Question: Consider the following simple WPF form, we will try to animate border1's Height:

This is the XAML for border1:
'''
<Border Margin="3" BorderBrush="Black" BorderThickness="1" Name="border1">
<Border.Style>
<Style>
<Setter Property="Control.Height" Value="50" />
<Style.Triggers>
<DataTrigger Binding="{Binding X}" Value="1">
<DataTrigger.EnterActions>
<BeginStoryboard>
<Storyboard>
<DoubleAnimation Duration="0:0:0.2" Storyboard.TargetProperty="Height" To="100" />
</Storyboard>
</BeginStoryboard>
</DataTrigger.EnterActions>
</DataTrigger>
<DataTrigger Binding="{Binding X}" Value="2">
<DataTrigger.EnterActions>
<BeginStoryboard>
<Storyboard>
<DoubleAnimation Duration="0:0:0.2" Storyboard.TargetProperty="Height" To="200" />
</Storyboard>
</BeginStoryboard>
</DataTrigger.EnterActions>
</DataTrigger>
<DataTrigger Binding="{Binding X}" Value="3">
<DataTrigger.EnterActions>
<BeginStoryboard>
<Storyboard>
<DoubleAnimation Duration="0:0:0.2" Storyboard.TargetProperty="Height" To="300" />
</Storyboard>
</BeginStoryboard>
</DataTrigger.EnterActions>
</DataTrigger>
</Style.Triggers>
</Style>
</Border.Style>
<TextBlock Text="{Binding X}" />
</Border>
'''
X is a normal 'DependencyProperty' and buttons do their work without problem and TextBlock's content inside border1 shows the changed value.
Now the is Height can be only ! For example by pressing 1, Height increases to 100, pressing 3 increases it to 300 pressing 2 does not change the height.
If I set the initial border1's height to, for example, 400, all buttons can decrease it to 100, 200 or 300 but after this stage no animation can decrease border's height.
Am I missing some obvious point regarding WPF animation?
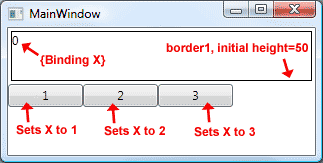
Answer: # Update
Part of the issue is the storyboard in the DataTrigger is not being stopped, so (the last DataTrigger defined) is always holding the Height's 'animated' value.
Adding a StopStoryboard in the exit action fixes part of it. You can now switch between all three heights again... but the animation always starts from the Height's base value (which is clearly not what you want). You want it to start from where it was last set at.
The following MSDN article explains the second issue pretty well:
<URL>
## Good Solution-
EventTriggers on your three buttons seem to work better and doesn't have the problems that the DataTrigger encounters (plus you don't even need the dependency property 'X' anymore!)
'''
<Border Margin="3" BorderBrush="Black" BorderThickness="1" Name="border1">
<Border.Style>
<Style>
<Setter Property="Control.Height" Value="50" />
</Style>
</Border.Style>
<TextBlock Text="{Binding X}" />
</Border>
'''
and
'''
<StackPanel Orientation="Horizontal">
<Button Content="1" Width="50">
<Button.Triggers>
<EventTrigger RoutedEvent="Button.Click">
<BeginStoryboard>
<Storyboard>
<DoubleAnimation Duration="0:0:0.2" Storyboard.TargetName="border1" Storyboard.TargetProperty="Height" To="100"/>
</Storyboard>
</BeginStoryboard>
</EventTrigger>
</Button.Triggers>
</Button>
<Button Content="2" Width="50">
<Button.Triggers>
<EventTrigger RoutedEvent="Button.Click">
<BeginStoryboard>
<Storyboard>
<DoubleAnimation Duration="0:0:0.2" Storyboard.TargetName="border1" Storyboard.TargetProperty="Height" To="200"/>
</Storyboard>
</BeginStoryboard>
</EventTrigger>
</Button.Triggers>
</Button>
<Button Content="3" Width="50">
<Button.Triggers>
<EventTrigger RoutedEvent="Button.Click">
<BeginStoryboard>
<Storyboard>
<DoubleAnimation Duration="0:0:0.2" Storyboard.TargetName="border1" Storyboard.TargetProperty="Height" To="300"/>
</Storyboard>
</BeginStoryboard>
</EventTrigger>
</Button.Triggers>
</Button>
</StackPanel>
'''